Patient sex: M
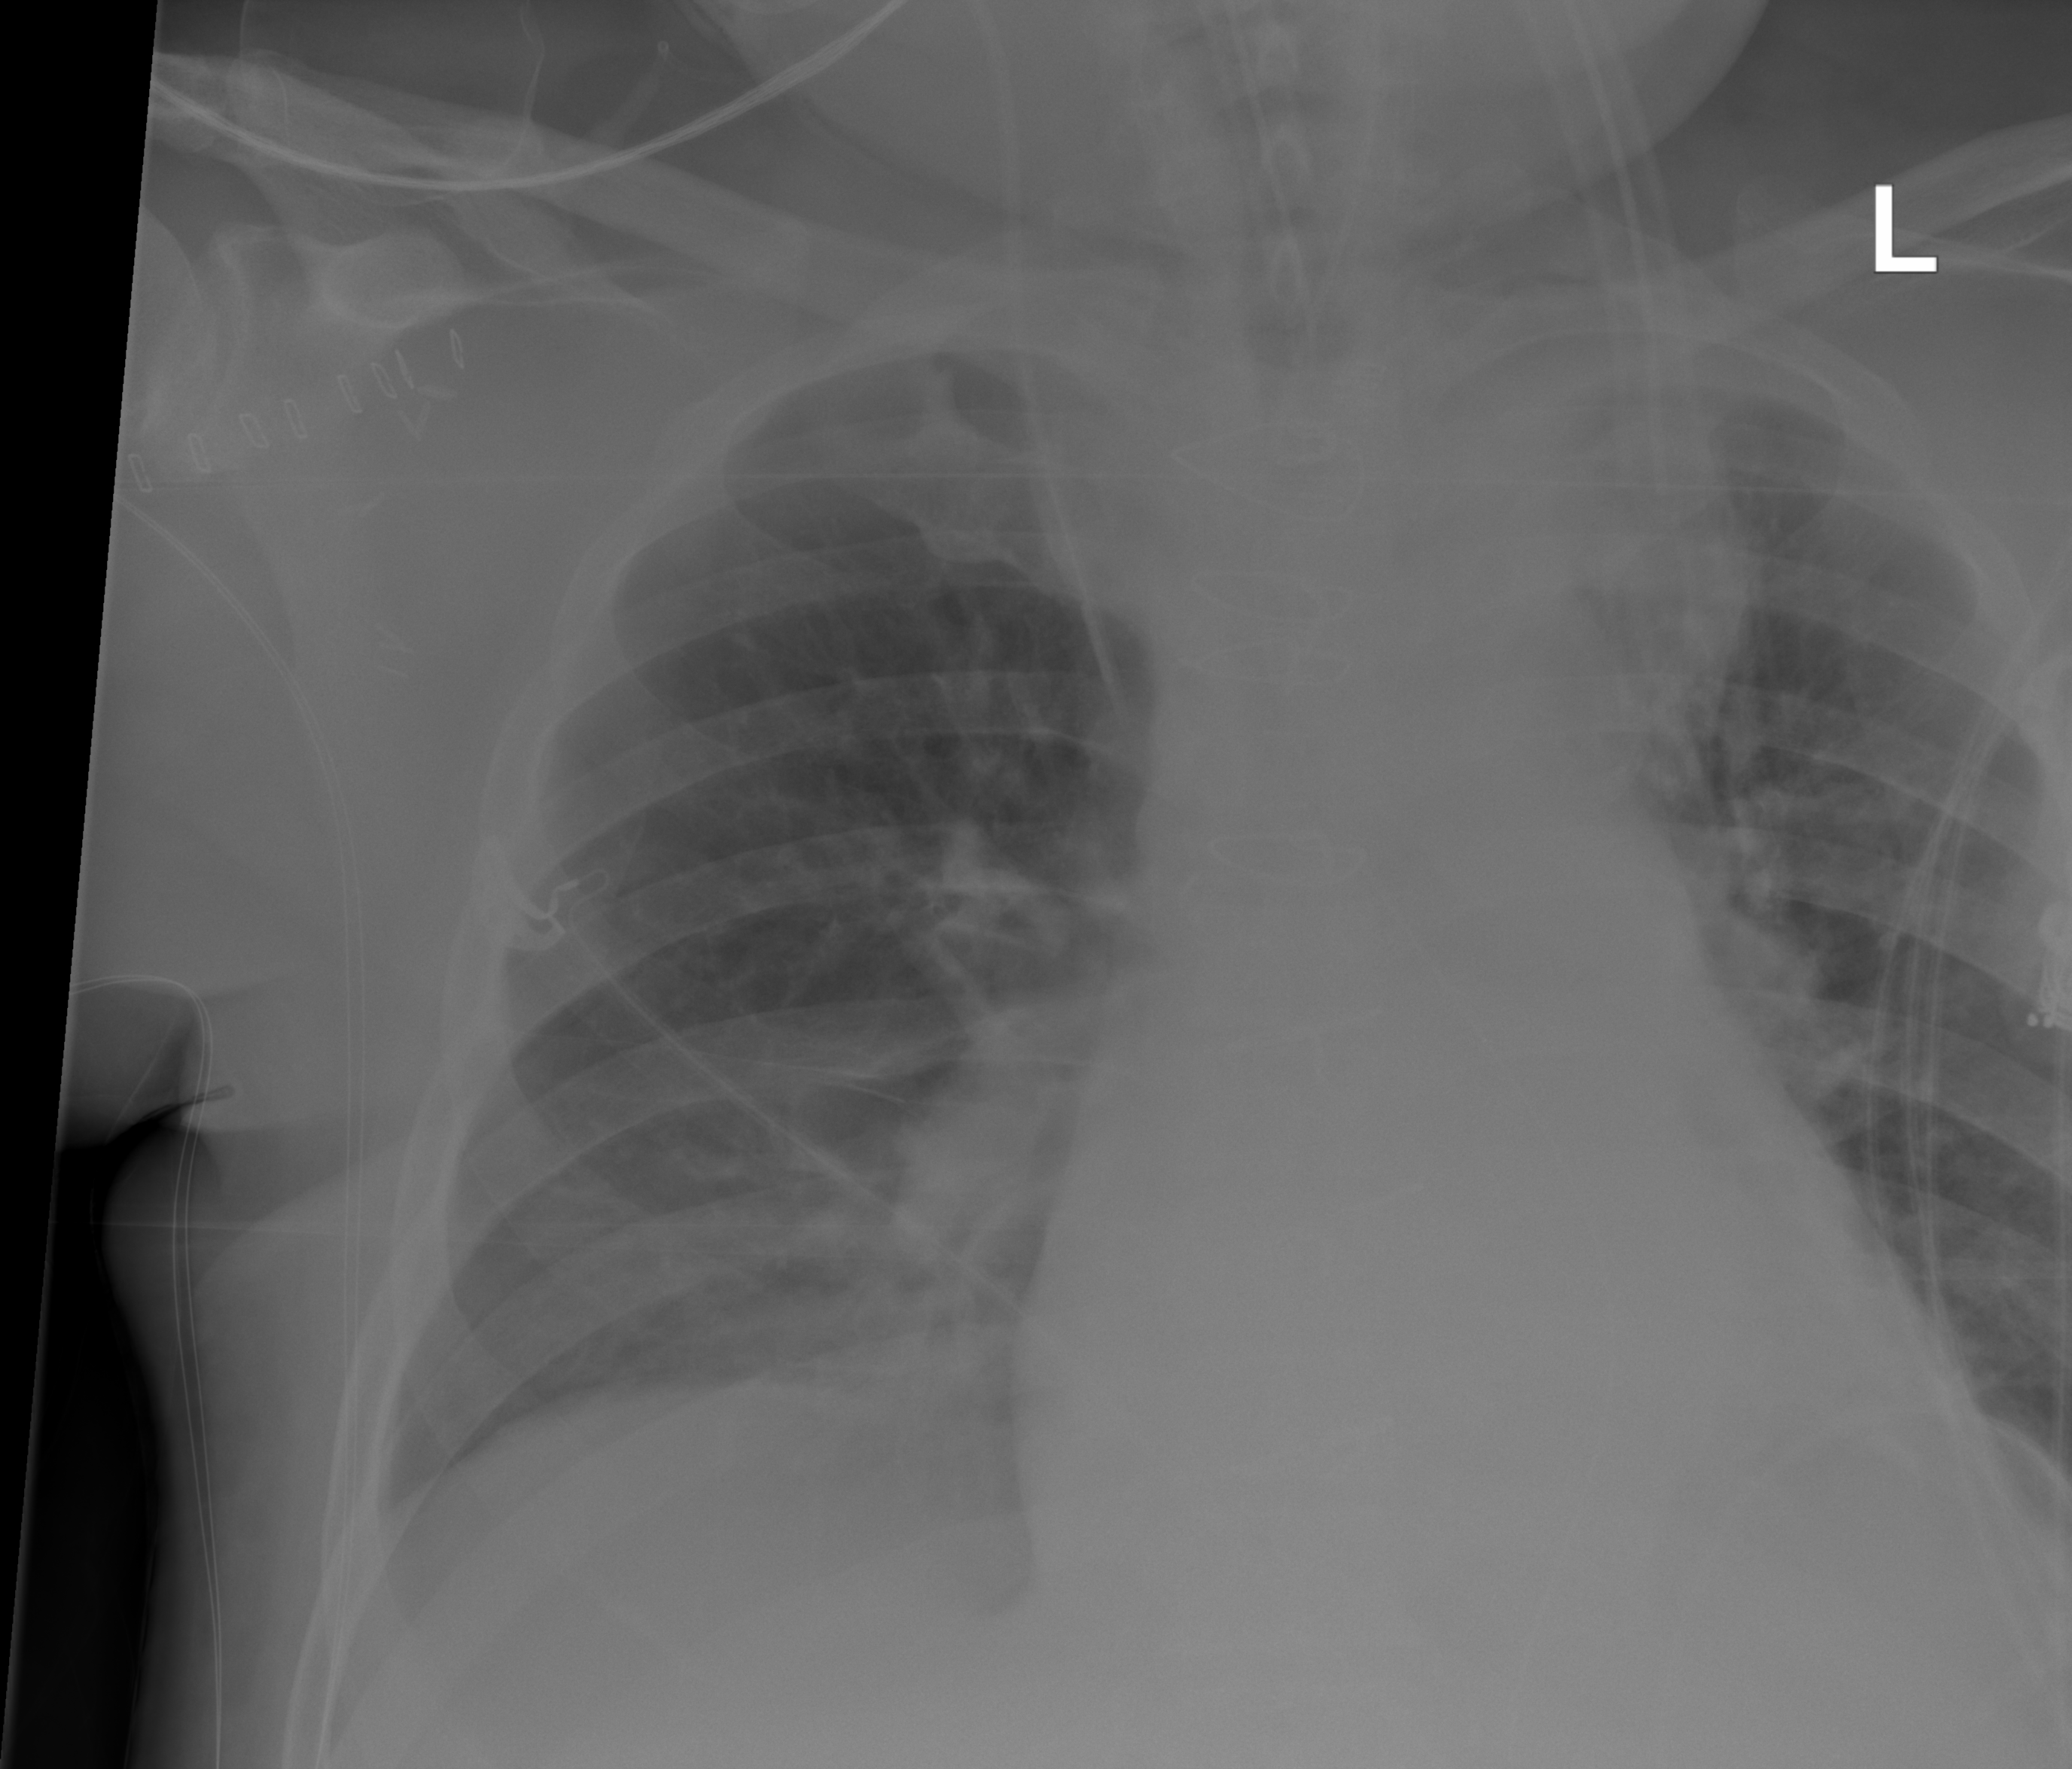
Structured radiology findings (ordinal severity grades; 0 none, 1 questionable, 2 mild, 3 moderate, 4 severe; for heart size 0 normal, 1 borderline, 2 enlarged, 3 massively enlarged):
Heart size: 2
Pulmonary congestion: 2
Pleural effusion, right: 1
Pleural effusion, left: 2
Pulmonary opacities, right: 2
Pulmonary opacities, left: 0
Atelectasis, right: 2
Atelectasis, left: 1